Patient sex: F
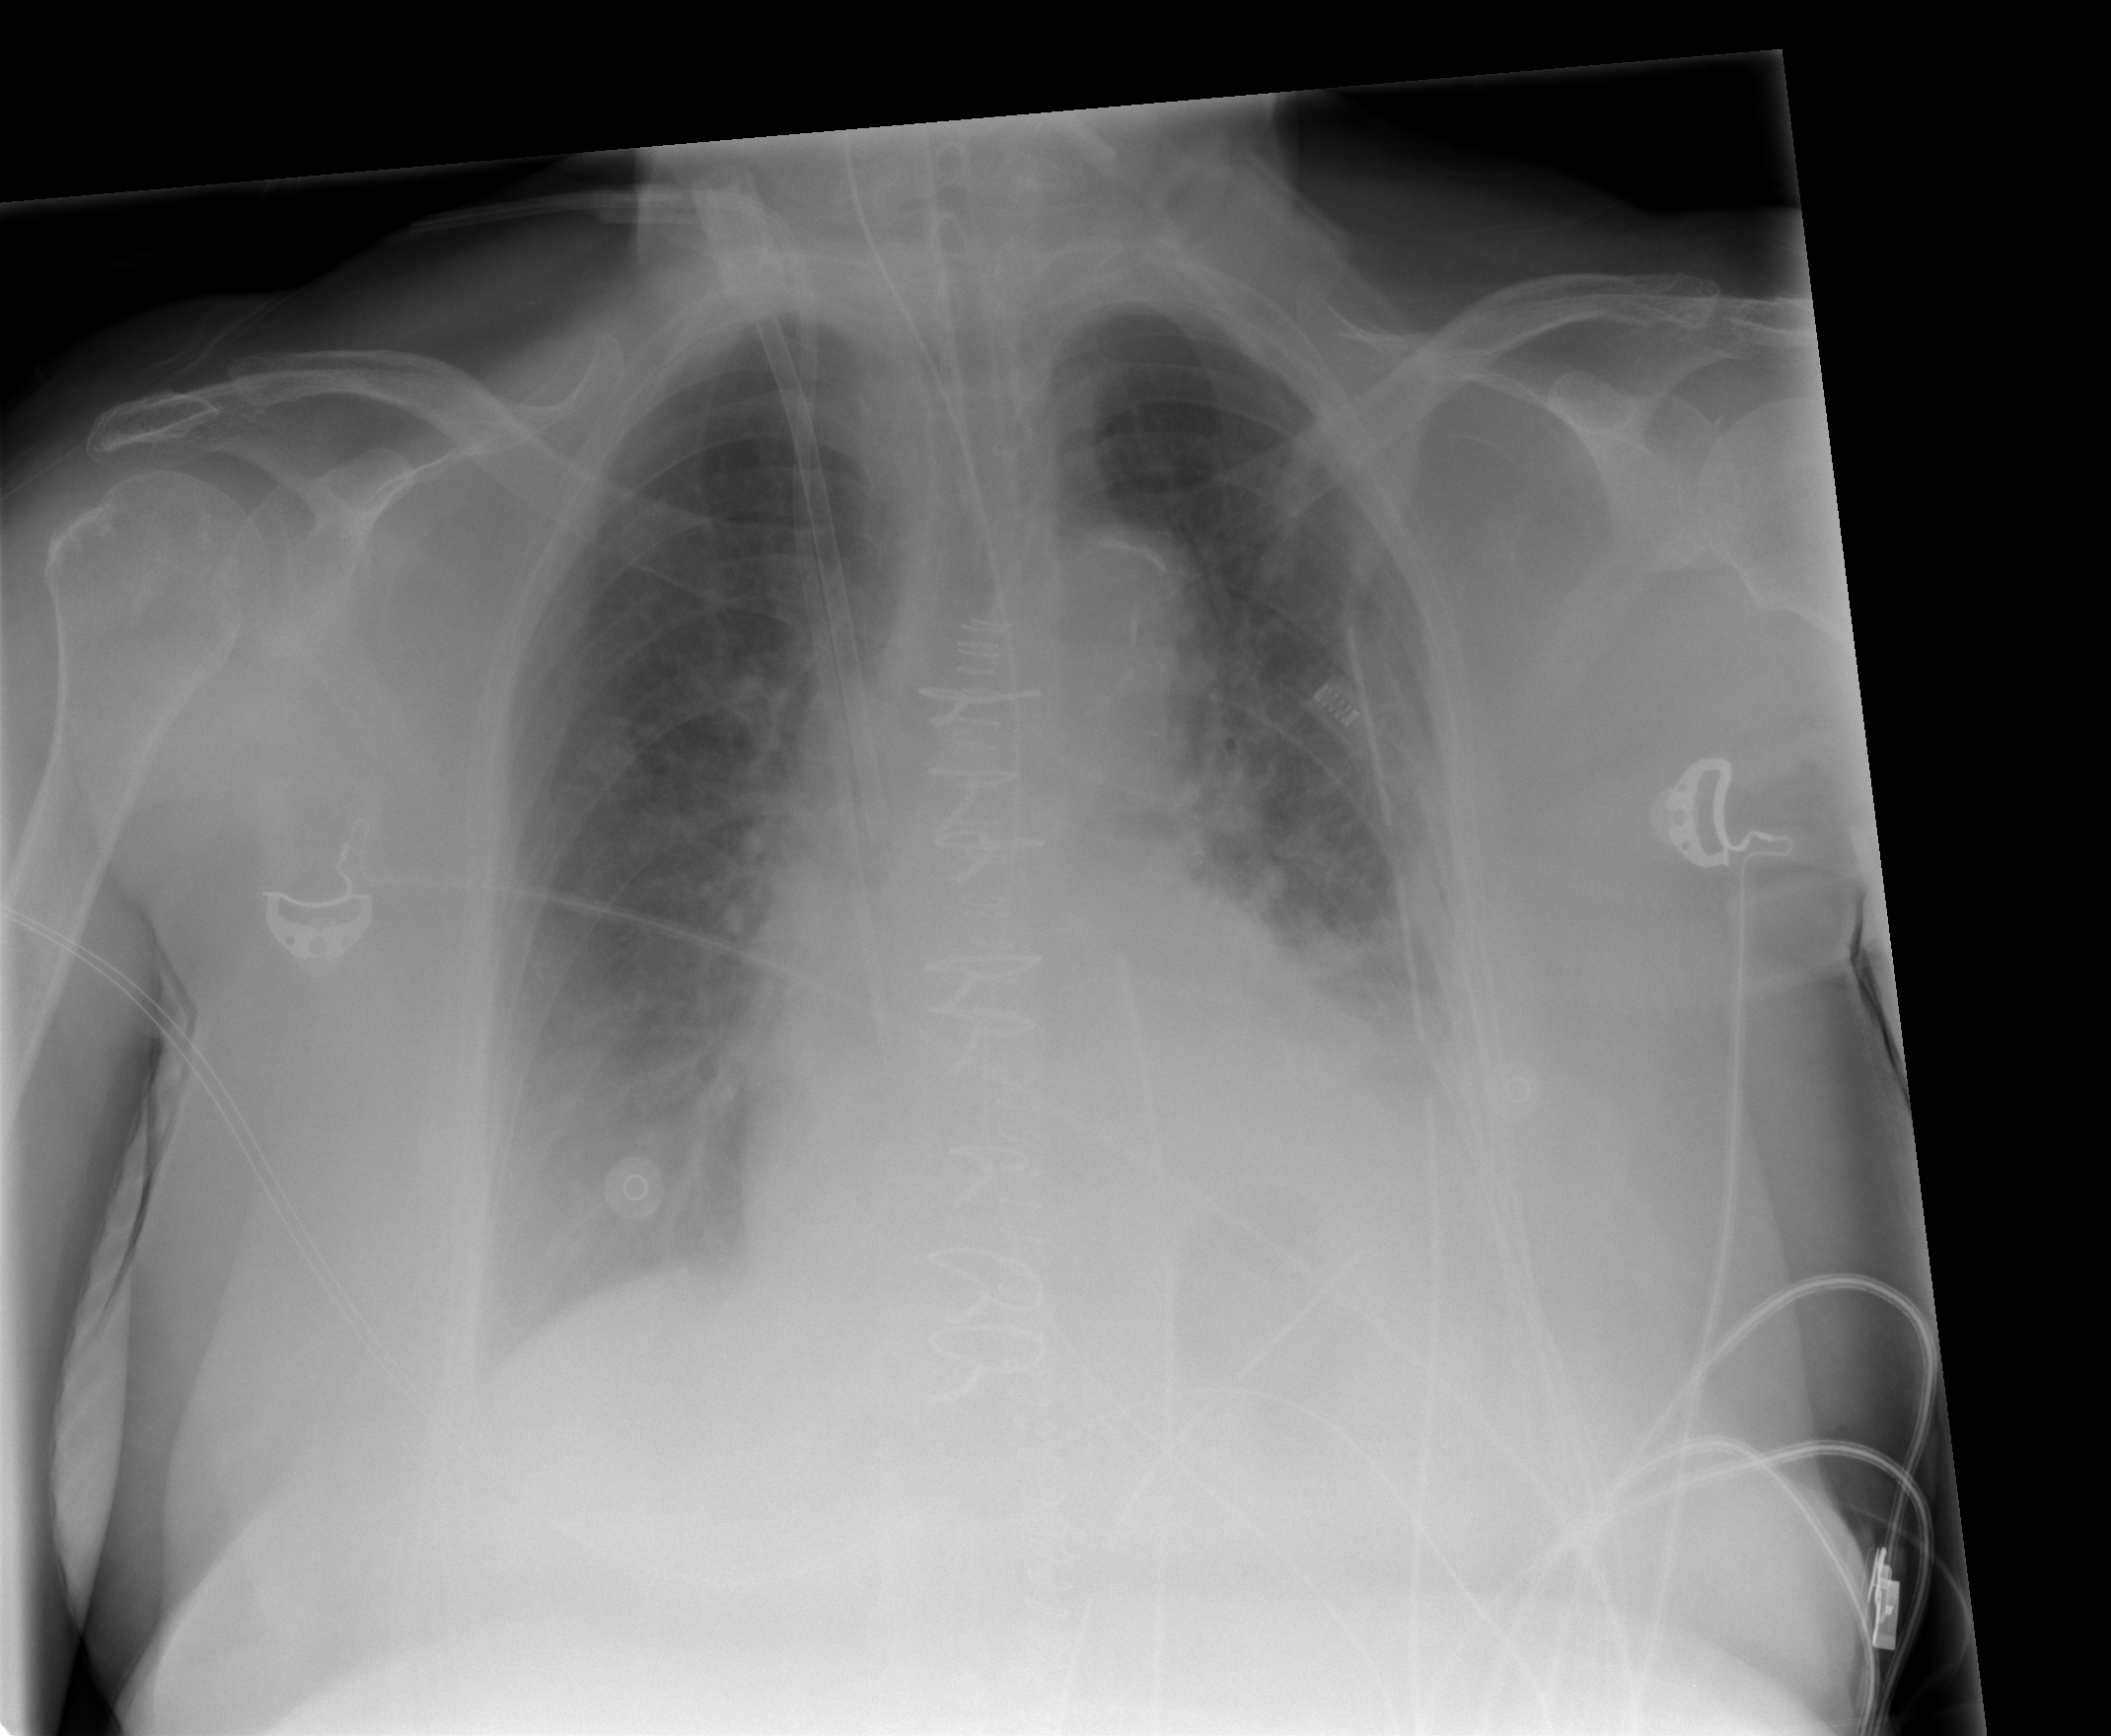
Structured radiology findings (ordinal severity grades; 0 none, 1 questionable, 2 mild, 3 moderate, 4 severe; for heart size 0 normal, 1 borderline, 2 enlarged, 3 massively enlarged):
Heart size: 2
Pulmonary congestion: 2
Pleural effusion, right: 1
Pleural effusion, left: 2
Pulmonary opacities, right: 1
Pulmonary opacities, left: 1
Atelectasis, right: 2
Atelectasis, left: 2